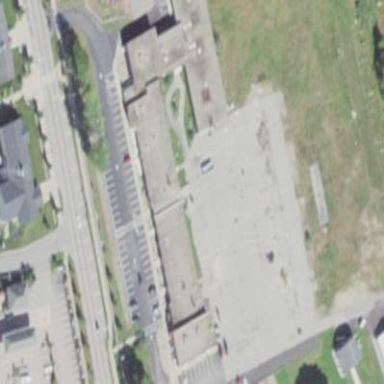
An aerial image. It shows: Commercial building that serves as school.